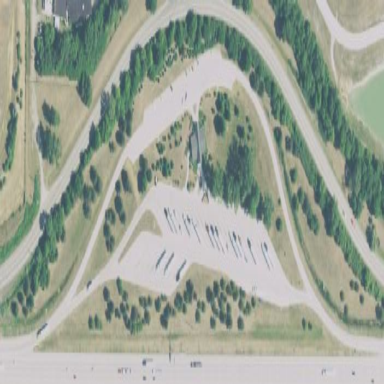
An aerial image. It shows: Rest area on the road.